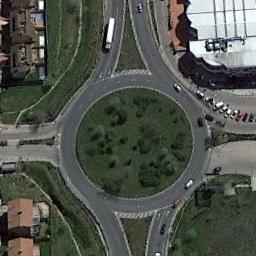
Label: roundabout